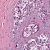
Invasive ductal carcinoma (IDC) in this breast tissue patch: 1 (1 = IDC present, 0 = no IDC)